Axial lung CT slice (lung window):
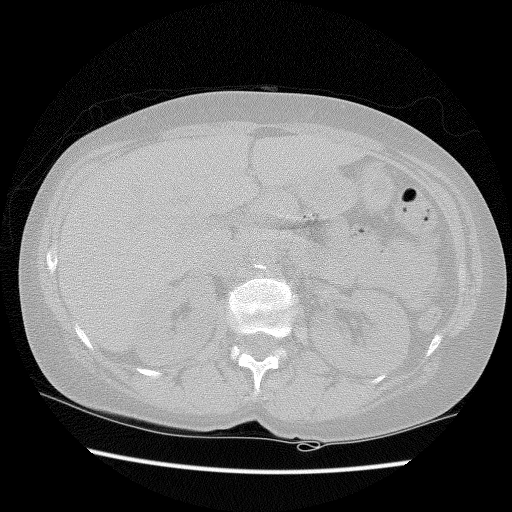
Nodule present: no